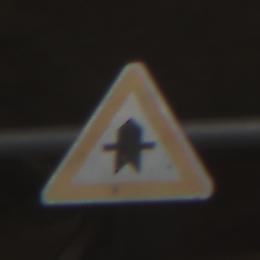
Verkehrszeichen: Vorfahrt
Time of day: Midday
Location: Roofed (Special)
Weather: Overcast
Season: NotSpecified
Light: Natural